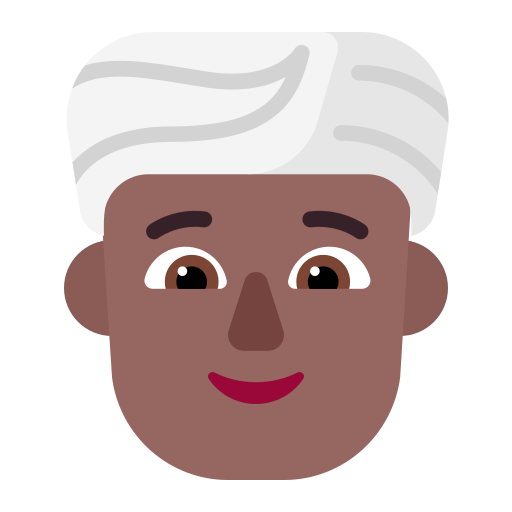
person wearing turban flat  dark